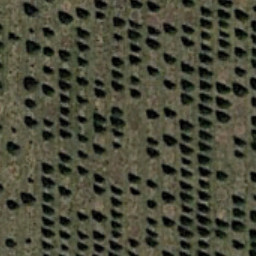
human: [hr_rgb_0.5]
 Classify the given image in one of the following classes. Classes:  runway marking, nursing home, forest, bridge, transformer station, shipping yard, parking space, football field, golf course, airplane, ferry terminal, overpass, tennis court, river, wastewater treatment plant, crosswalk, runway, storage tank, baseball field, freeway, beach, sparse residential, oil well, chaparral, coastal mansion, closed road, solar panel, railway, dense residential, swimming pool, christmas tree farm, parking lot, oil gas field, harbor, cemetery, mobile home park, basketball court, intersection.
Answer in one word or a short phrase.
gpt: christmas tree farm